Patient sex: M
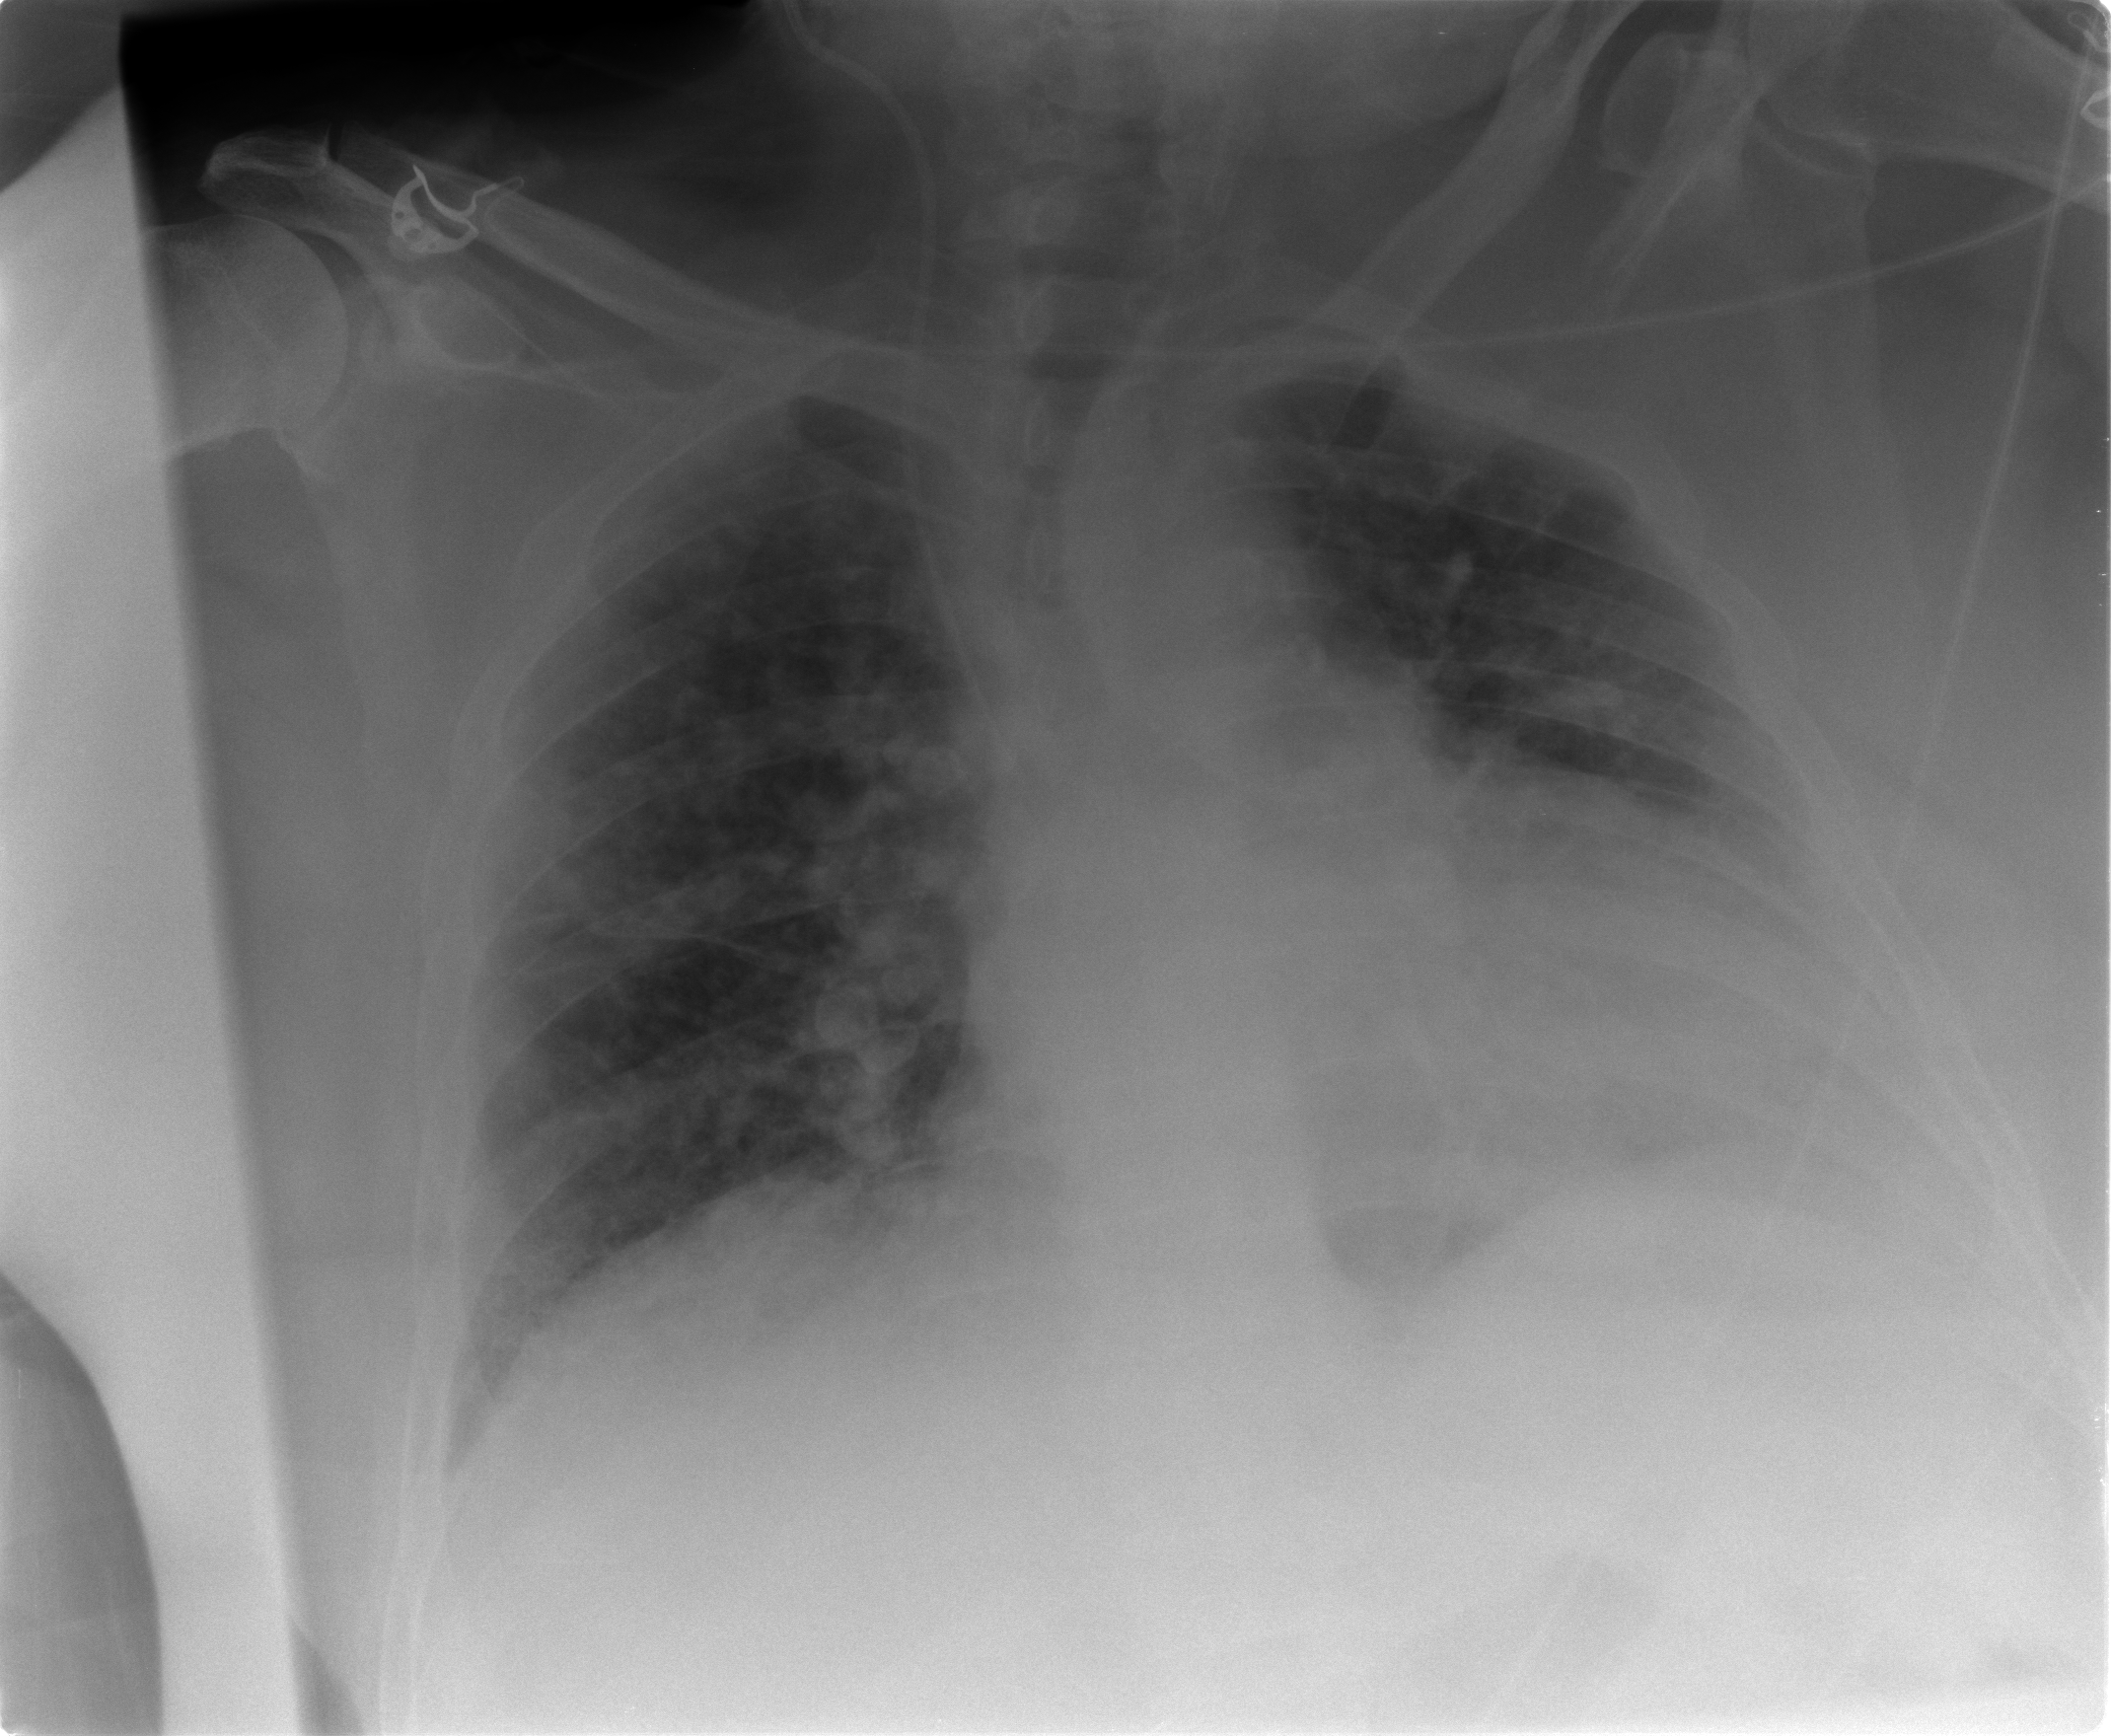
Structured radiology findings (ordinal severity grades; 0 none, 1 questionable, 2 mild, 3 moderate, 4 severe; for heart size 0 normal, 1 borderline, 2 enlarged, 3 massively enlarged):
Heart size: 2
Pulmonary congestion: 3
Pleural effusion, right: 1
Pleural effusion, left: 2
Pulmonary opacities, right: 0
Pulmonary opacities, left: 0
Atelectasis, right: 0
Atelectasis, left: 0